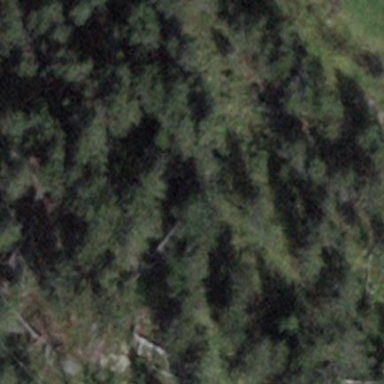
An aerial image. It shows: Forest area with mix of leaf types and cycles.